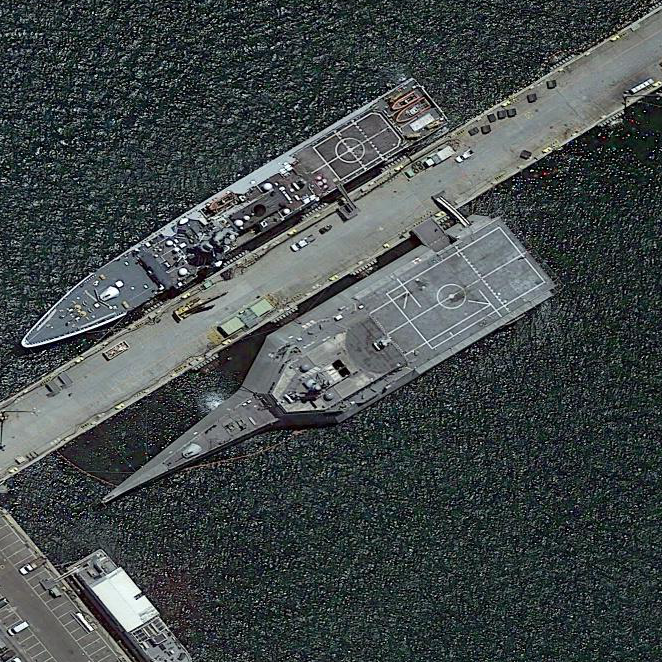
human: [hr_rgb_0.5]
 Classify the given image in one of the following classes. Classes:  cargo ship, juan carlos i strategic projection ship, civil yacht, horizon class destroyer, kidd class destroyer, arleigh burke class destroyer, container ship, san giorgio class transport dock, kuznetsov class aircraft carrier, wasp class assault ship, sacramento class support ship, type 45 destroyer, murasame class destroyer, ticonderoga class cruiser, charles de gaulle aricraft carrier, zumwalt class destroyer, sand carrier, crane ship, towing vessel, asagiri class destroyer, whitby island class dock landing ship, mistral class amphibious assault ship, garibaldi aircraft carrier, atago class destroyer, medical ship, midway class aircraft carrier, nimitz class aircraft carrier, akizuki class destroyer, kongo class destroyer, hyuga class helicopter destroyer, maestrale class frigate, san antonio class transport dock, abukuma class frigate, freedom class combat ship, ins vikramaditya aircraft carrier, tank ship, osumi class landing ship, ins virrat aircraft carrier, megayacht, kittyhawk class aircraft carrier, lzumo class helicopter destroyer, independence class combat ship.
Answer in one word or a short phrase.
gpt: Independence class combat ship